Interaction volume radius: 10 \u00c5
Interaction volume height: 15 \u00c5
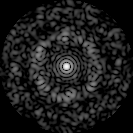
Disorder parameter: 0.7648